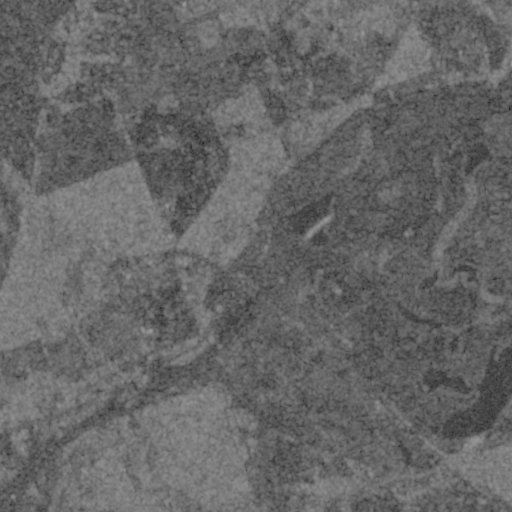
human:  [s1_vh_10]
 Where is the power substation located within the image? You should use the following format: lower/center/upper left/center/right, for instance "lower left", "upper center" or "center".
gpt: The power substation is located in the center of the image.
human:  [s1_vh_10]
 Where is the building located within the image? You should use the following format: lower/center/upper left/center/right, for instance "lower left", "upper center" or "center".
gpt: The building is located in the upper center of the image.
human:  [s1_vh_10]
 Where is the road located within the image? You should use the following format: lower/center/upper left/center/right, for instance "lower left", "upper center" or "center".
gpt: There is no road in the image.

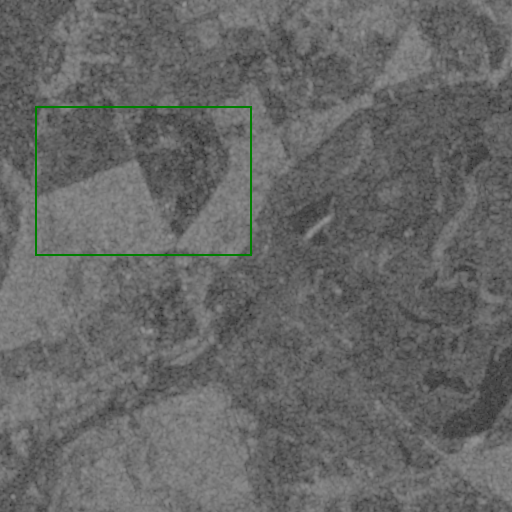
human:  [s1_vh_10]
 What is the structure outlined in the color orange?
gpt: There is no orange outline.
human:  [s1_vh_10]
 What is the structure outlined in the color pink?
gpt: There is no structure outlined in pink.